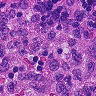
Metastatic tissue present: no